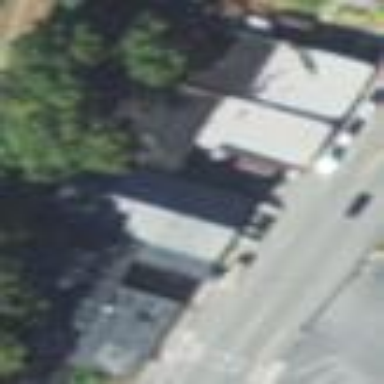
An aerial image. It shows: Building.